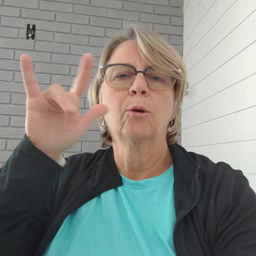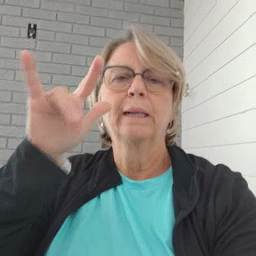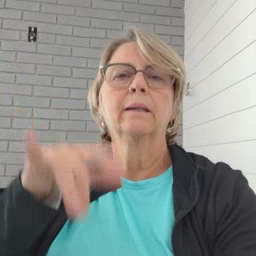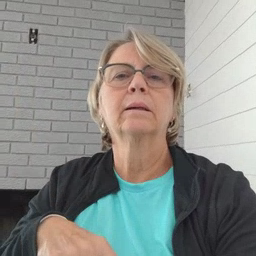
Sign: airplane